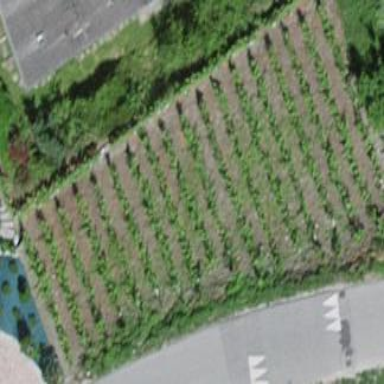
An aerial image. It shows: Vineyard growing grapes.